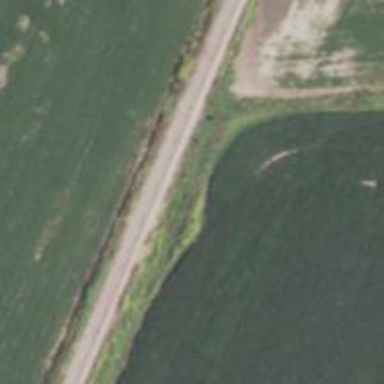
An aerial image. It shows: Railway track.